Brain MRI, t1w sequence, axial 2D slice.
Patient: age 42, sex F, weight 78 kg, height 1.78 m
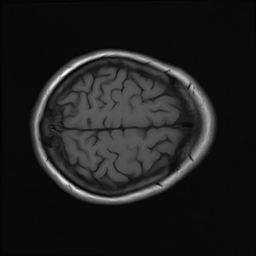